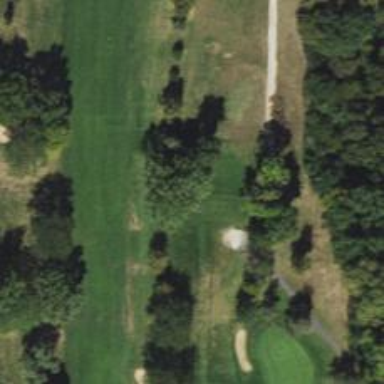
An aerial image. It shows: Golf tee.